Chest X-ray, AP view. Patient: 26 years old, sex F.
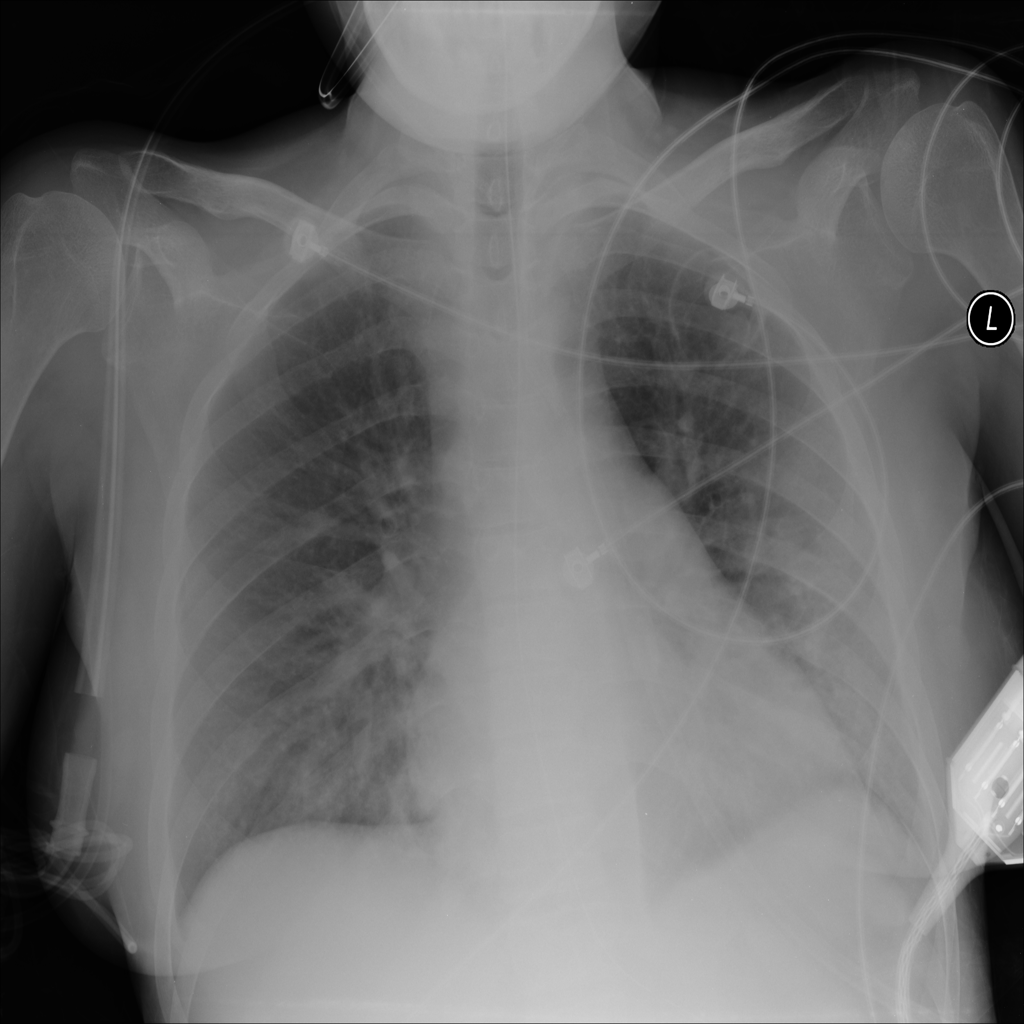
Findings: Effusion, Infiltration